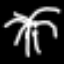
Label: palm tree